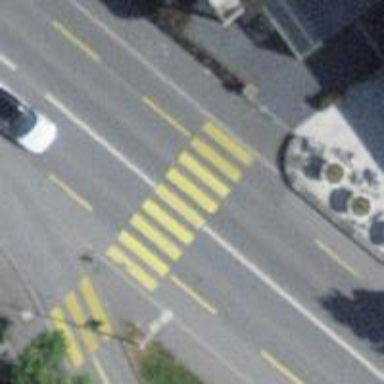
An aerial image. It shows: Secondary road with asphalt surface and dedicated cycle lane.